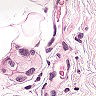
Metastatic tissue present: yes